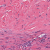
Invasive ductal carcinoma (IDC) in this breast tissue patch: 0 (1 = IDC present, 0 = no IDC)